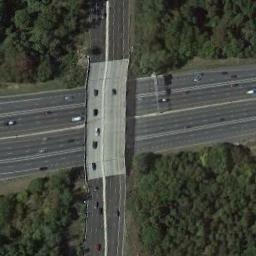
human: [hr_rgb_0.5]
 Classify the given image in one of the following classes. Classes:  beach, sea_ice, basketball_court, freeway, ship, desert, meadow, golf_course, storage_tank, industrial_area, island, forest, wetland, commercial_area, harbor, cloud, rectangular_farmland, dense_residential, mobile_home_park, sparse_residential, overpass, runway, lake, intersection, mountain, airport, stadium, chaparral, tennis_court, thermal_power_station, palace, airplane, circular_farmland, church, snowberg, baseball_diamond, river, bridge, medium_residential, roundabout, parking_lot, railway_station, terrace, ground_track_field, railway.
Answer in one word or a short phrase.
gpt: overpass